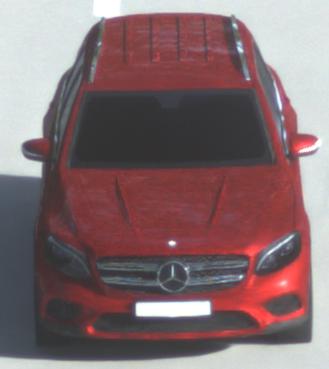
Make: Mercedes-Benz
Model: GLC 250
Detailed model: GLC (253)
Model produced from: 2015/09
Model produced until: 2018/05
Doors: 5
Color: red
Road condition: dry road
Daytime: morning or afternoon
Contrast: low contrast